Field crop: maize
Growth stage: 1
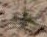
Species: salsola